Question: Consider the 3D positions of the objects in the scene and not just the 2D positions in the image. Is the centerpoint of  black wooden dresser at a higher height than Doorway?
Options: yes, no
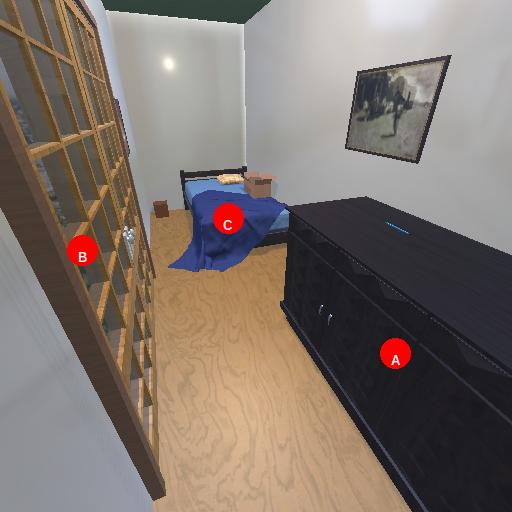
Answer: yes